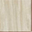
Piece: xx